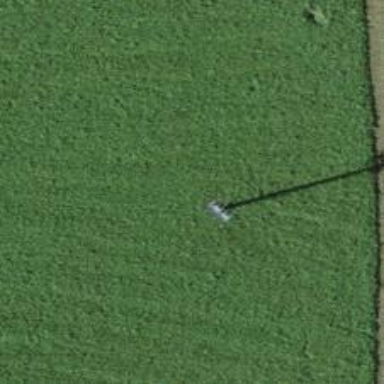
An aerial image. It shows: Minor power line.